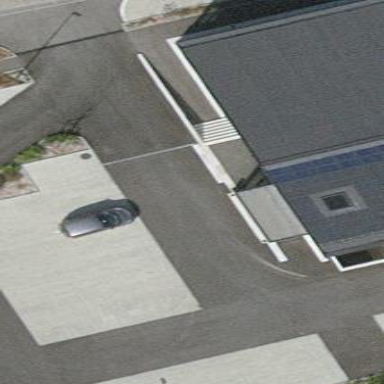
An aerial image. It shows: Parking area.